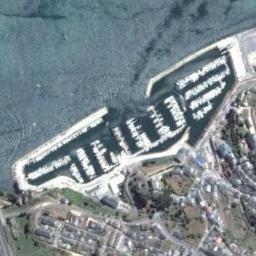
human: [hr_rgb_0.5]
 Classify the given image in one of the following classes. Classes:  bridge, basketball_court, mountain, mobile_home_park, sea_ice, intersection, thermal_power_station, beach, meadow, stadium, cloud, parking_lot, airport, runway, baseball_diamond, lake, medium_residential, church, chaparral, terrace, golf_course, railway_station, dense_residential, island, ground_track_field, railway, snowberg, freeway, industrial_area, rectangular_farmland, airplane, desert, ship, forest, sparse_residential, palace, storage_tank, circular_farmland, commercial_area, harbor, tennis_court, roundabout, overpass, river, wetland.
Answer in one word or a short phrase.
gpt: harbor